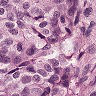
Metastatic tissue present: yes